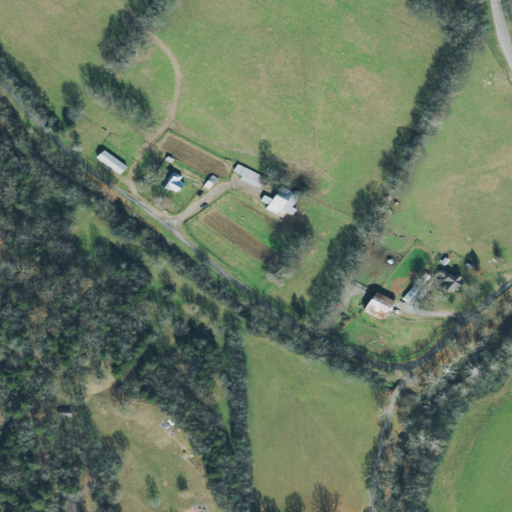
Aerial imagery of valley in Tennessee named Polecat Hollow containing pasture, mixed forest, open development, low intensity development, deciduous forest, and medium intensity development